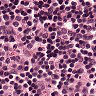
Metastatic tissue present: no